Interaction volume radius: 10 \u00c5
Interaction volume height: 10 \u00c5
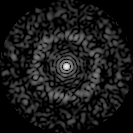
Disorder parameter: 0.8407